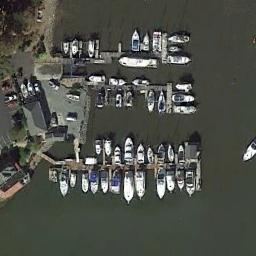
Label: harbor